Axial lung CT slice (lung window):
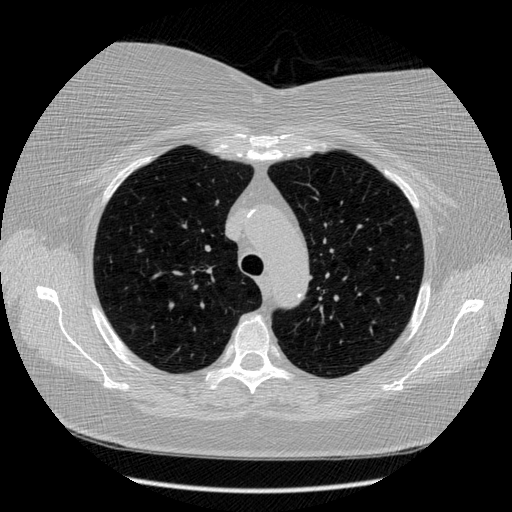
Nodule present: no